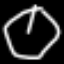
Label: clock